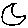
Label: moon